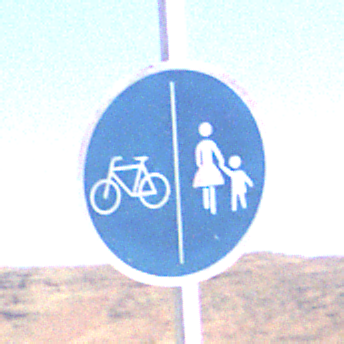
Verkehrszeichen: GetrennterRadUndGehwegRadwegLinks
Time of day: MorningAfternoon
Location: Outdoor (Nature)
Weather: Clear
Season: NotSpecified
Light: Natural